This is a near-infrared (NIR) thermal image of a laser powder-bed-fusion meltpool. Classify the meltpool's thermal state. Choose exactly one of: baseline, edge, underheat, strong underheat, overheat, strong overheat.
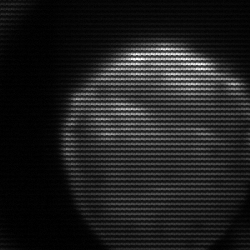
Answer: edge